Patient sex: M
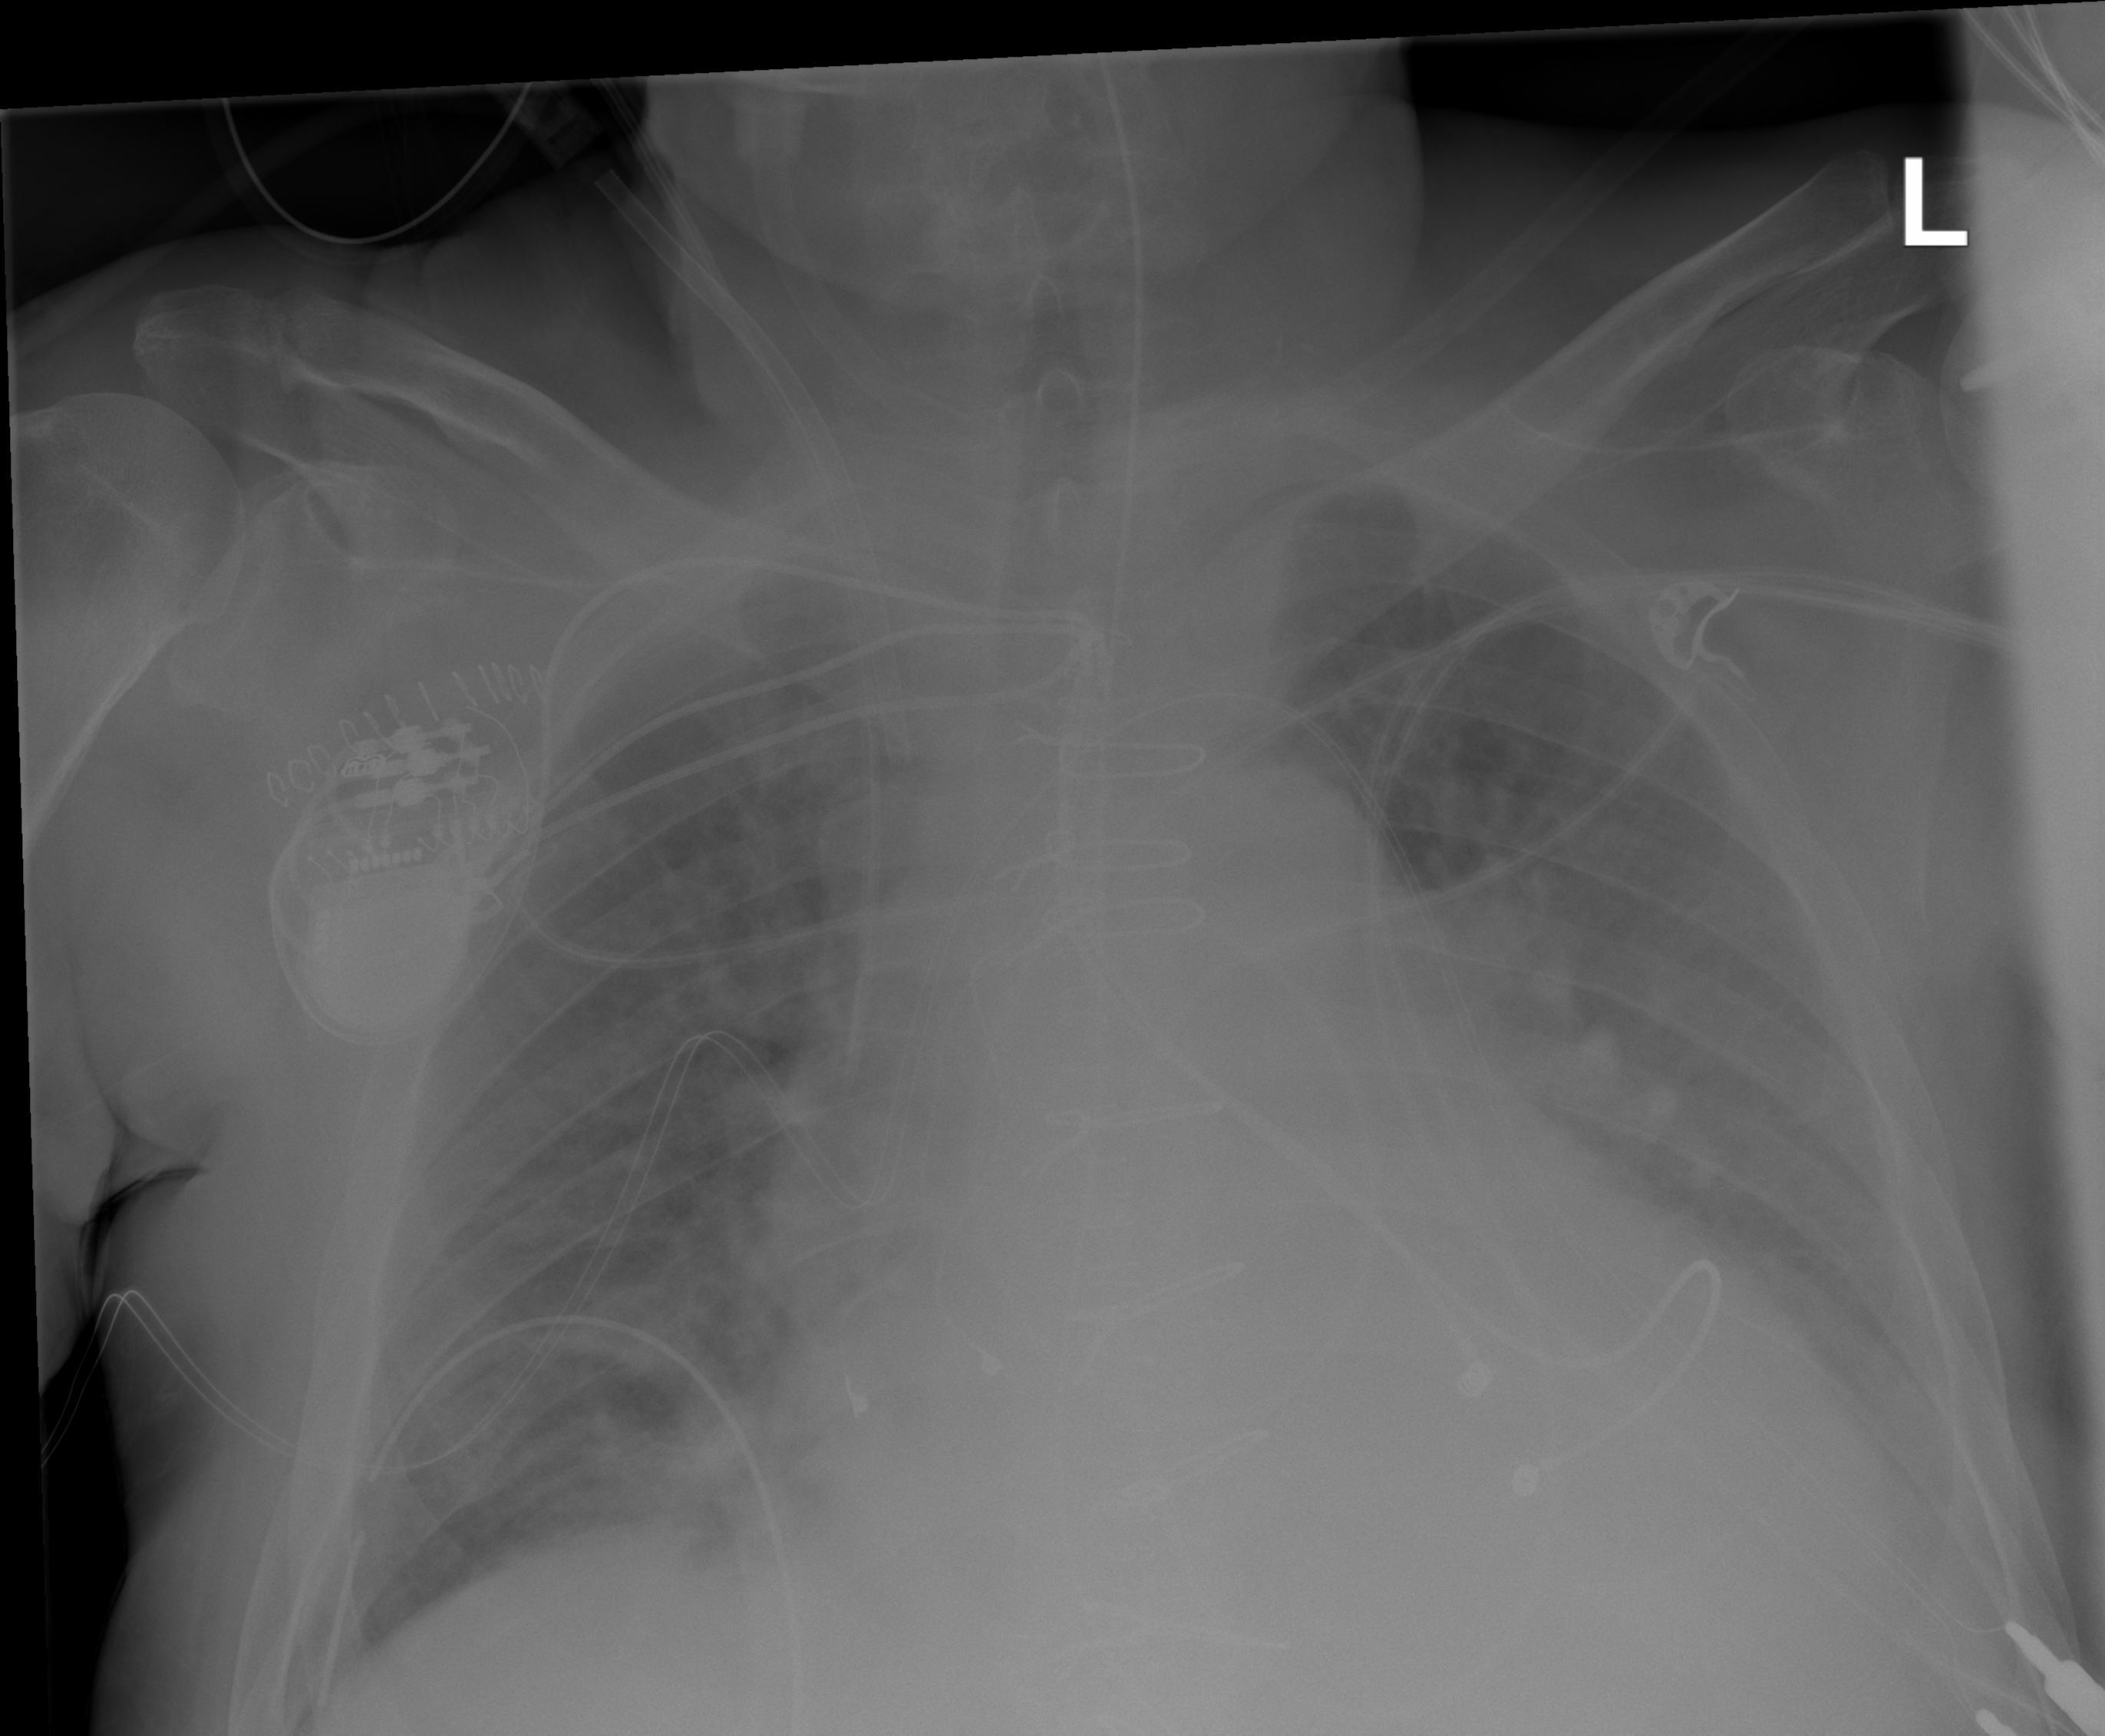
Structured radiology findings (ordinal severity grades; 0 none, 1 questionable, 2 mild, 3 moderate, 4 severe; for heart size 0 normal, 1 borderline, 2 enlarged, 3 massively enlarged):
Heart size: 2
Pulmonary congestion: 3
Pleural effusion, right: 0
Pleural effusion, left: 1
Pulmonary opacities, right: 2
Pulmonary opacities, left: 2
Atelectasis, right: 0
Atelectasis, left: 0